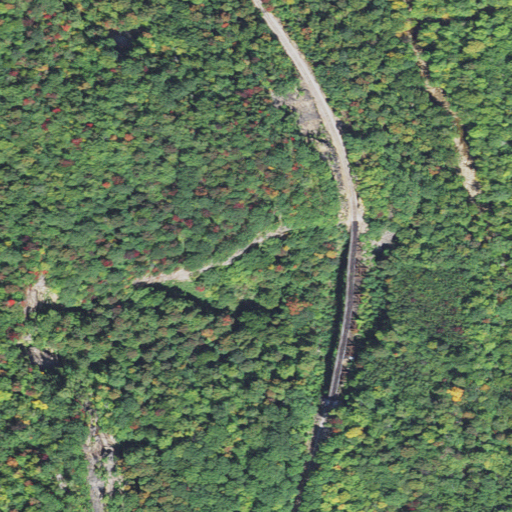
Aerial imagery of cliff(s) in New Hampshire named Frankenstein Cliff containing deciduous forest, pasture, and mixed forest